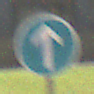
Verkehrszeichen: VorgeschriebeneFahrtrichtungGeradeaus
Umgebung: Outdoor, Urban
Tageszeit: MorningAfternoon
Wetter: PartlyCloudy
Licht: Natural
Jahreszeit: NotSpecified
Kontrast: HighContrast